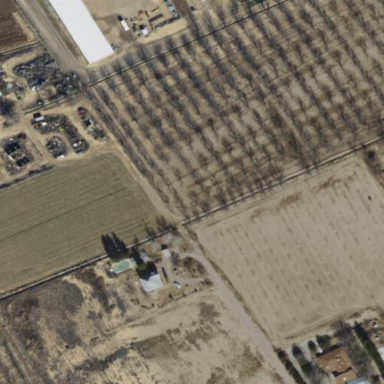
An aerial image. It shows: Orchard.